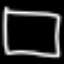
Label: square